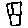
Label: square